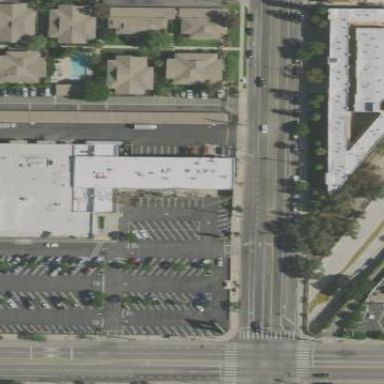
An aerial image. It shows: Retail building.